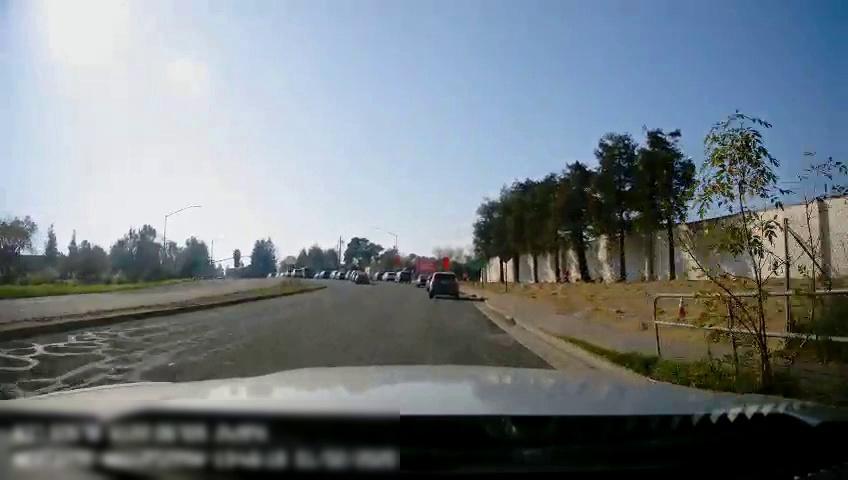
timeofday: Day
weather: Sunny
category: Drivable Space
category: Drivable Space
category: Pedestrians
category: Vehicles | Car
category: Vehicles | Car
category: Vehicles | Truck
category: Vehicles | Car
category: Vehicles | Car
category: Vehicles | Car
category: Vehicles | Car
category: Vehicles | SUV
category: Vehicles | SUV
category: Vehicles | Car
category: Vehicles | SUV
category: Vehicles | Car
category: Traffic | Signs
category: Traffic | Signs
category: Traffic | Signs